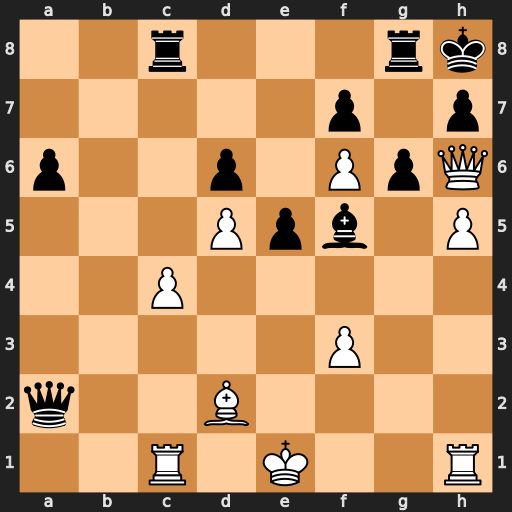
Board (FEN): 2r3rk/5p1p/p2p1PpQ/3Ppb1P/2P5/5P2/q2B4/2R1K2R
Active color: w
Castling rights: K
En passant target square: -
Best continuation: Qxh7+ Kxh7 hxg6+ Kxg6 Rh6#